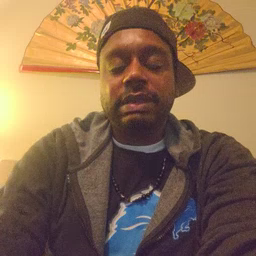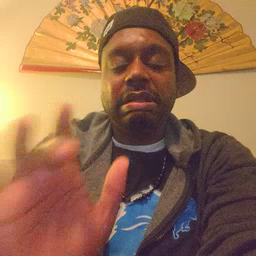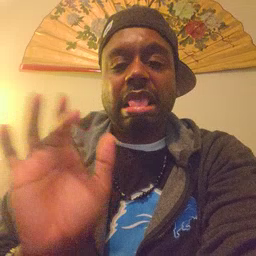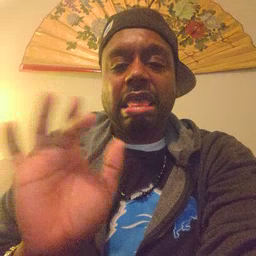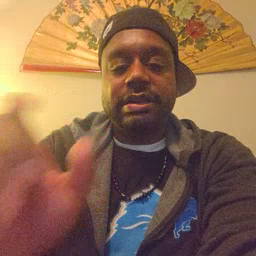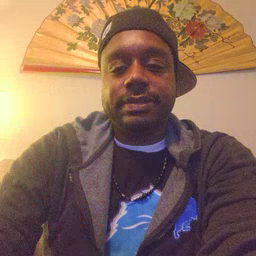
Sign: yucky